Interaction volume radius: 5 \u00c5
Interaction volume height: 25 \u00c5
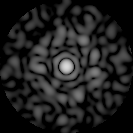
Disorder parameter: 0.816